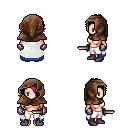
a pixel art fantasy rpg character, female body template, human, light skin, white trimmed cape, white pants, ruby red swoop hairstyle, cloth hood, metal gloves, maroon shoes, dagger, four views (front, back, left, right), 2x2 character sprite sheet, small pixel art, hard edges, no anti-aliasing